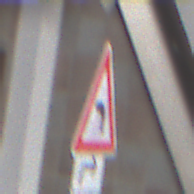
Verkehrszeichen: KurveLinks
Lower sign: RichtungsangabeDurchPfeile5
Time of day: MorningAfternoon
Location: Roofed (Urban)
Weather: PartlyCloudy
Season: NotSpecified
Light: Natural